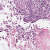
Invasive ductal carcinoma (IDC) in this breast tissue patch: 0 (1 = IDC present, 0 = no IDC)